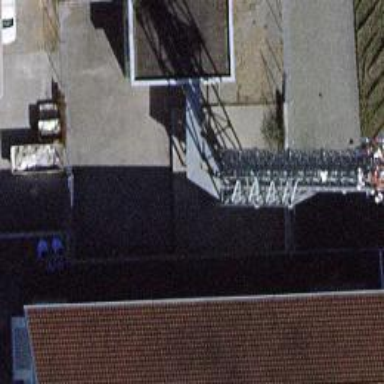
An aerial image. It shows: Mast tower used for communication.